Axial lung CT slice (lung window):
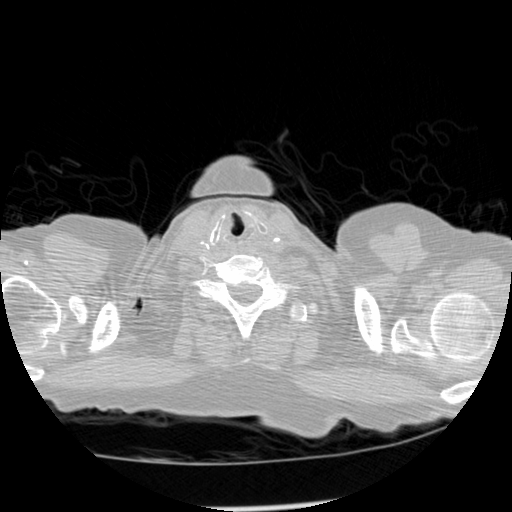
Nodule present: no